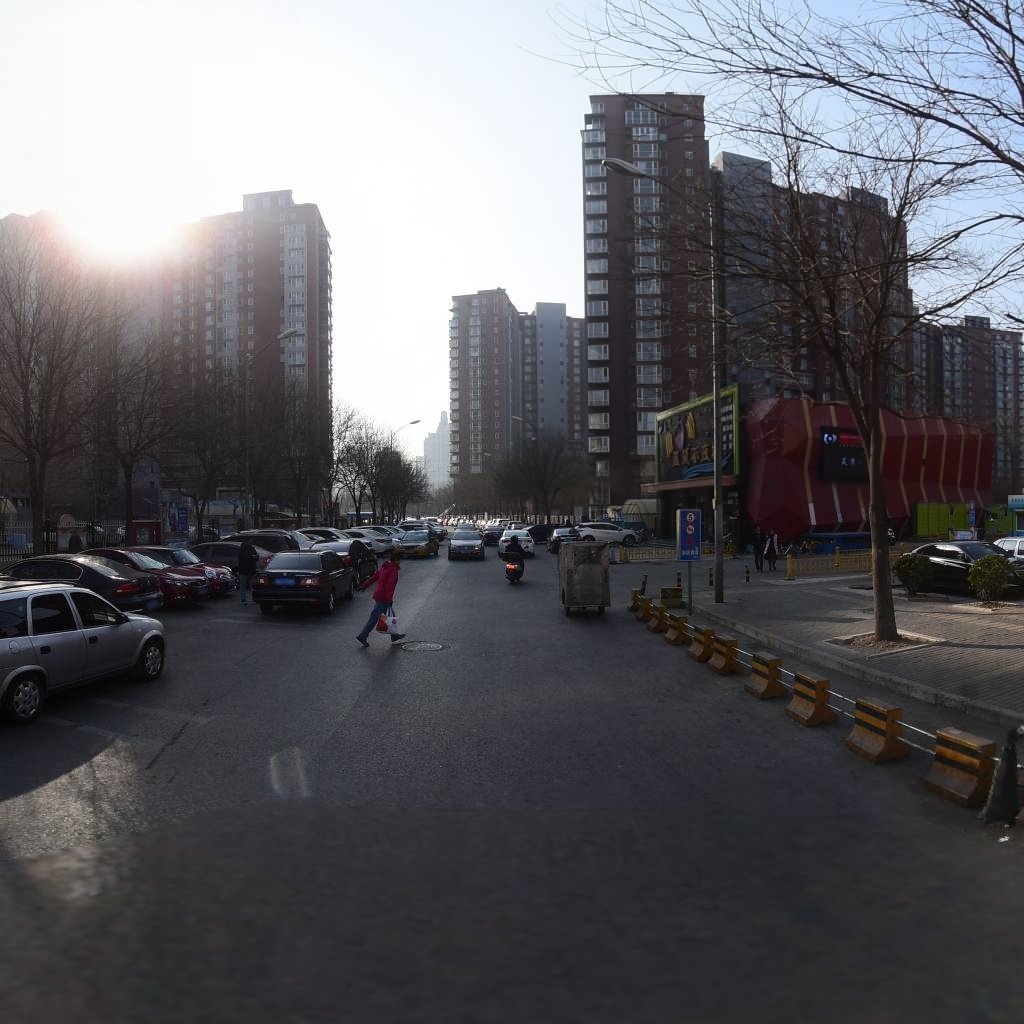
Region: Chaoyang
Road damage annotations: longitudinal crack, longitudinal crack, manhole cover